Question: I am compiling a C program with gcc 4.8.2 compiler in Eclipse Luna running on Ubuntu.
I got an error that says:
'''
Description Resource Path Location Type
undefined reference to'OSD0_WRITE' main.c /stm32107/src line 120 C/C++ Problem
'''
'''
#include "OSD.H"
void OSD0_WRITE (
uint8_t *YAZI, uint8_t FONT_PROPERTIES,
uint16_t X_COORDINATE, uint16_t Y_COORDINATE,
uint8_t FONT_RANGE_X, uint8_t FONT_RANGE_Y,
uint8_t FONT_SIZE_X, uint8_t FONT_SIZE_Y,
uint8_t CHARACTER_DIM_X, uint8_t CHARACTER_DIM_Y,
uint8_t FONT_BLINK, uint8_t FONT_FADE );
int main(void)
{
uint8_t TEXT[] = "123456789012345678901234567890";
OSD0_WRITE(TEXT ,0x05,45,45,1,1,30,5,1,1,2,15);
} /* main.c */
'''
'''
#include "OSD.H"
void OSD0_WRITE (
uint8_t *YAZI, uint8_t FONT_PROPERTIES,
uint16_t X_COORDINATE, uint16_t Y_COORDINATE,
uint8_t FONT_RANGE_X, uint8_t FONT_RANGE_Y,
uint8_t FONT_SIZE_X, uint8_t FONT_SIZE_Y,
uint8_t CHARACTER_DIM_X, uint8_t CHARACTER_DIM_Y,
uint8_t FONT_BLINK, uint8_t FONT_FADE )
{
TxBurst(0x400,FONT_SIZE_X, TEXT);
OSD0_XY(X_COORDINATE,Y_COORDINATE);
.....
.....
....
} /* OSD0_WRITE */
'''
***** build log *************
Compiling for STM32F107 Cortex M3 device. Here of build log details.

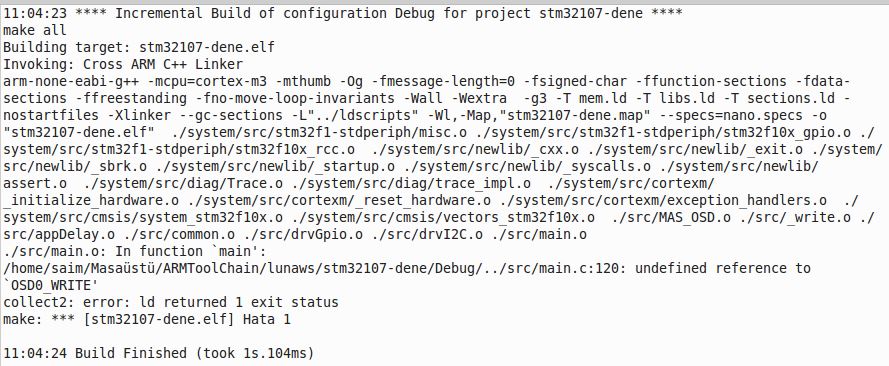
Answer: is the actual file name capitalized like OSD.C ? Can you rename this to at least have a lower case file extension, OSD.c and try again, since gcc compiles a .C file as C++. - Answered @nos